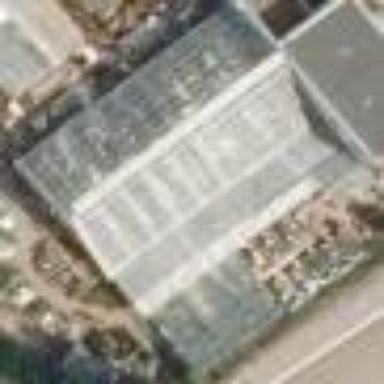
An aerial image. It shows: Greenhouse.